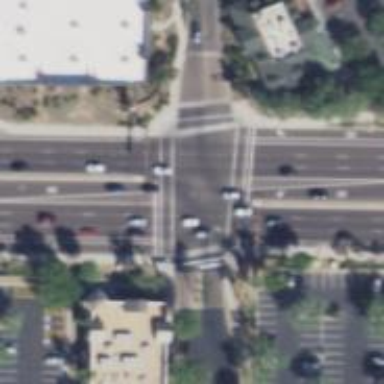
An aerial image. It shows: Solid stop line on the road.